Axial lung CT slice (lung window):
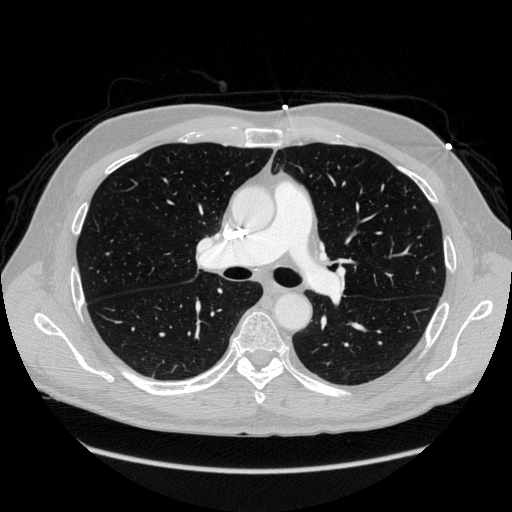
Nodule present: no